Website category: sports
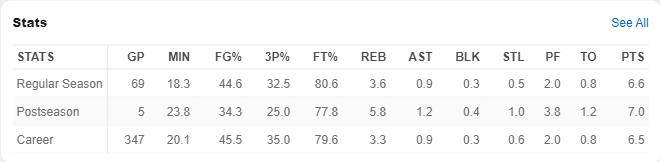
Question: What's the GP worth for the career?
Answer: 347

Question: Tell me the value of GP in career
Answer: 347

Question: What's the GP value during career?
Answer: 347

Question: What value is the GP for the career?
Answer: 347

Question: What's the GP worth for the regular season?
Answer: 69

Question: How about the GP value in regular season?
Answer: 69

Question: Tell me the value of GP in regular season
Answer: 69

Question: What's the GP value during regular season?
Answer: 69

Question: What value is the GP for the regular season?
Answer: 69

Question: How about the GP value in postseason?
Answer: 5

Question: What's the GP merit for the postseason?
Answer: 5

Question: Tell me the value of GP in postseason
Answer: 5

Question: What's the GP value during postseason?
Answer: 5

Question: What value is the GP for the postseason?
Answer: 5

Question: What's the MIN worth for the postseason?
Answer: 23.8

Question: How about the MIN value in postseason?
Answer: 23.8

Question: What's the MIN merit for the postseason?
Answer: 23.8

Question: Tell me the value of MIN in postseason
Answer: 23.8

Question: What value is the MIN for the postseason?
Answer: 23.8

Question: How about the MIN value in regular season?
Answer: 18.3

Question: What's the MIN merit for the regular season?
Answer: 18.3

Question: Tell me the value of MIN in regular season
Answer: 18.3

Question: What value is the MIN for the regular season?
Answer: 18.3

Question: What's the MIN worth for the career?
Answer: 20.1

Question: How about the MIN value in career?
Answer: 20.1

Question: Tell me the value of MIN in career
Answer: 20.1

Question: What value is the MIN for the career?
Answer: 20.1

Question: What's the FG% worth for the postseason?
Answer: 34.3

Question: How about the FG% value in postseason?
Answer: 34.3

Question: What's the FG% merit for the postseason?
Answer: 34.3

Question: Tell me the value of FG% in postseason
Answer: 34.3

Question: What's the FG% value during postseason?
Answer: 34.3

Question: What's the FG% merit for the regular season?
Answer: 44.6

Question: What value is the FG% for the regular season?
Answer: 44.6

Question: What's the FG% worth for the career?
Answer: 45.5

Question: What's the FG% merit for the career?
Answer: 45.5

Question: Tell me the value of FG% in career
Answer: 45.5

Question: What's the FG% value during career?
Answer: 45.5

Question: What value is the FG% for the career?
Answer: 45.5

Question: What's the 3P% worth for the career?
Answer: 35.0

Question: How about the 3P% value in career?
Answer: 35.0

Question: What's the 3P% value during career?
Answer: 35.0

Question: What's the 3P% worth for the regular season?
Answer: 32.5

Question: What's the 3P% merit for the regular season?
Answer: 32.5

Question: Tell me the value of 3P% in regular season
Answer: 32.5

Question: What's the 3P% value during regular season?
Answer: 32.5

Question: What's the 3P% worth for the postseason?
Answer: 25.0

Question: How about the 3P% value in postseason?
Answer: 25.0

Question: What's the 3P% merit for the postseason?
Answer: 25.0

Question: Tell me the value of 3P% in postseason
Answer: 25.0

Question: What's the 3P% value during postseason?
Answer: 25.0

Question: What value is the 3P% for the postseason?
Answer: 25.0

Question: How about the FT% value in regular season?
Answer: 80.6

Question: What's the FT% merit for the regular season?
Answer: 80.6

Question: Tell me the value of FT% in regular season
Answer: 80.6

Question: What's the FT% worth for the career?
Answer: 79.6

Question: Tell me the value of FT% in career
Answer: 79.6

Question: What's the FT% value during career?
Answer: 79.6

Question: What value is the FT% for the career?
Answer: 79.6

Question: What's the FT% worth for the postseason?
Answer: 77.8

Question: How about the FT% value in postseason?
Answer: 77.8

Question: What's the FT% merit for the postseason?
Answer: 77.8

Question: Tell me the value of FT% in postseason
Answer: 77.8

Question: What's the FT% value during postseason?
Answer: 77.8